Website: crate-barrel
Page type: customer-info-address
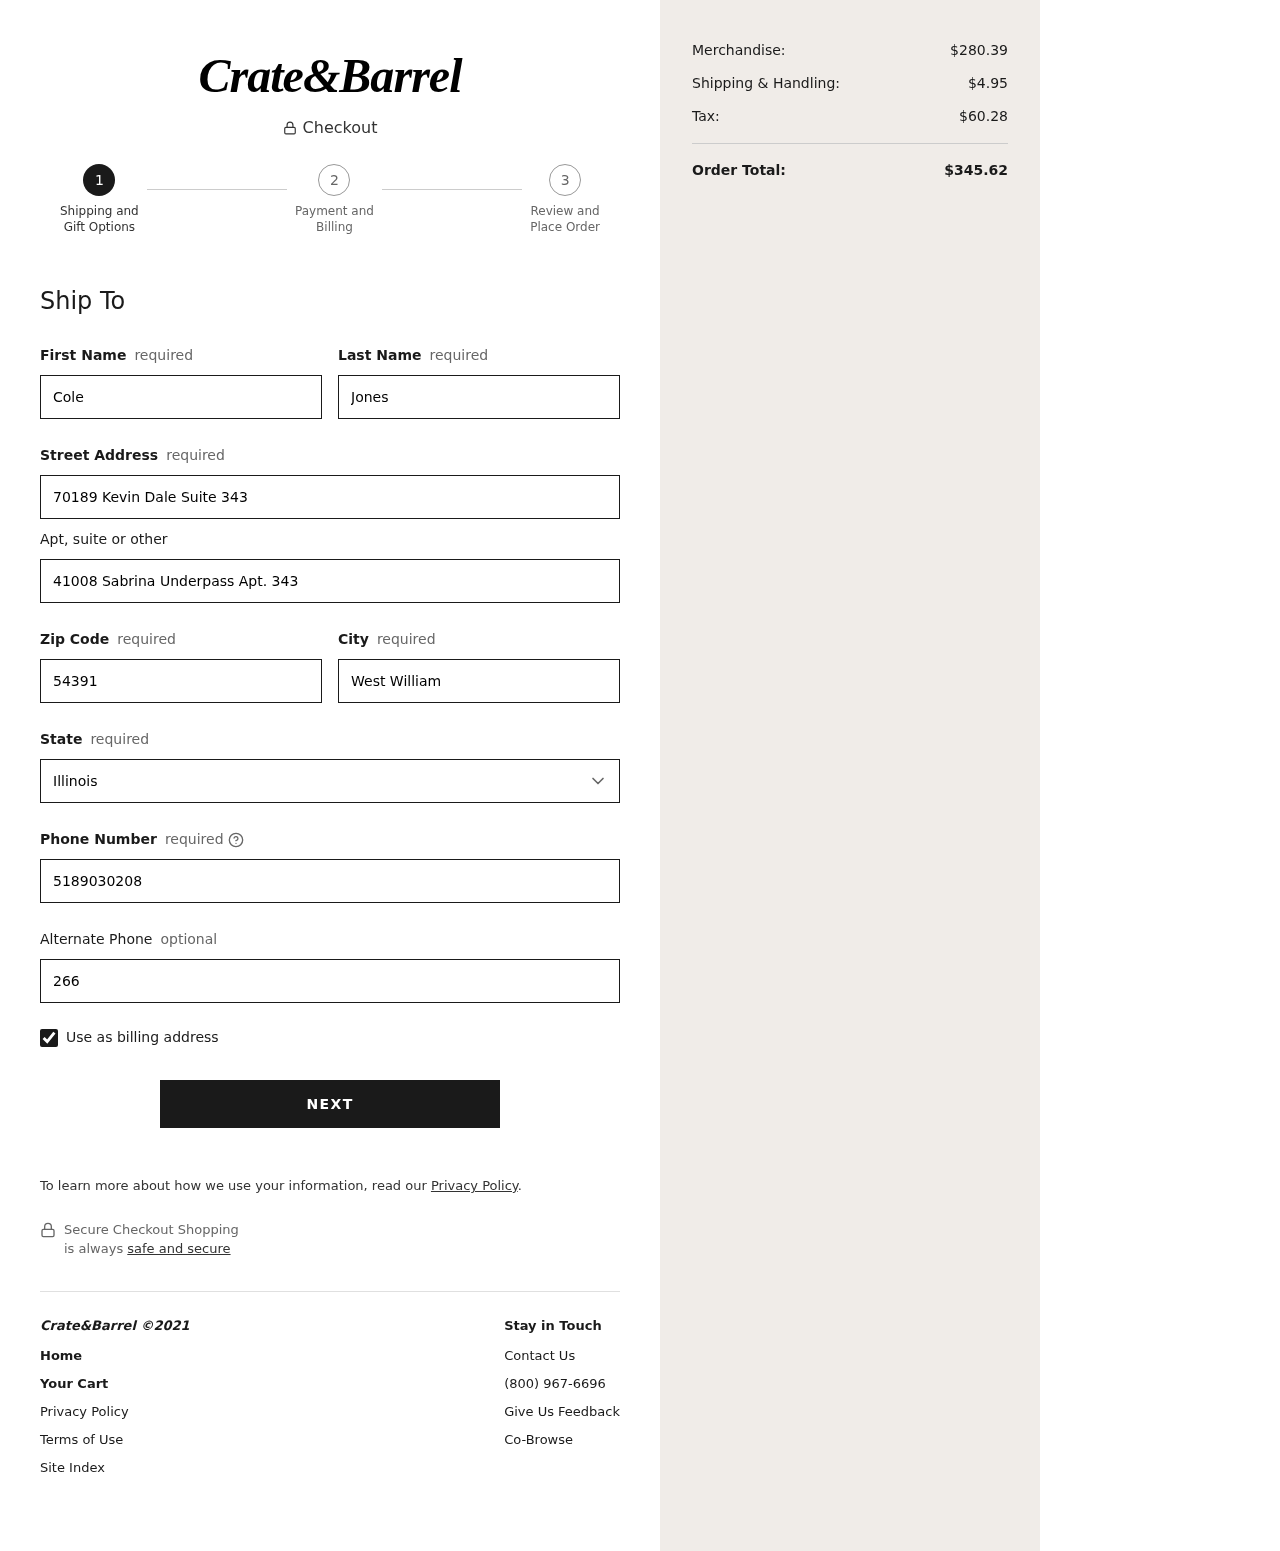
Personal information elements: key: PII_STATE
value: Illinois
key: PII_FIRSTNAME
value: Cole
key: PII_LASTNAME
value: Jones
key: PII_STREET
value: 70189 Kevin Dale Suite 343
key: PII_STREET2
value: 41008 Sabrina Underpass Apt. 343
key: PII_POSTCODE
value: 54391
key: PII_CITY
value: West William
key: PII_PHONE
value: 5189030208
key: PII_PHONE_ALT
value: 2668047002
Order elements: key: ORDER_SUBTOTAL
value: $280.39
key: ORDER_SHIPPING_COST
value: $4.95
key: ORDER_TAX
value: $60.28
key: ORDER_TOTAL
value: $345.62